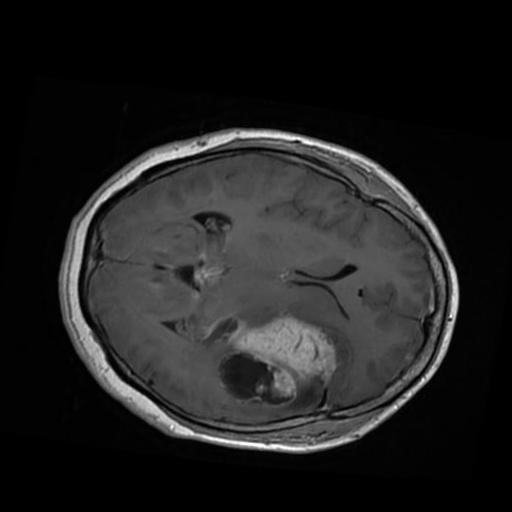
Label: brain_menin